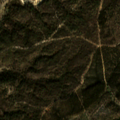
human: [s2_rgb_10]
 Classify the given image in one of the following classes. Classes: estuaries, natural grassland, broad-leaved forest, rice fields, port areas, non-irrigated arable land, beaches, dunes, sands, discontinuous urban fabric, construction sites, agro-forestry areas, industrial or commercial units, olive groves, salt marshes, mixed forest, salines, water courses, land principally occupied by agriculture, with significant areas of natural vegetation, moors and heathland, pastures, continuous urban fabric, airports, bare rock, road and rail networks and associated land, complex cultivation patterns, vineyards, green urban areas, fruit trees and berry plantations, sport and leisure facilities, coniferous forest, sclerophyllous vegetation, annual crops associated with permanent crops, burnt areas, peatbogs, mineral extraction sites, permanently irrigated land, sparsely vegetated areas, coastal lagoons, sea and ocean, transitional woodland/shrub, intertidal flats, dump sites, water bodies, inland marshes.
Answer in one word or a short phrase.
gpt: agro-forestry areas, broad-leaved forest